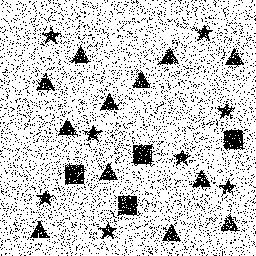
Squares: 4
Triangles: 12
Stars: 8
Total shapes: 24